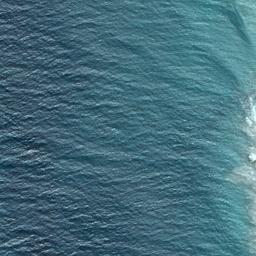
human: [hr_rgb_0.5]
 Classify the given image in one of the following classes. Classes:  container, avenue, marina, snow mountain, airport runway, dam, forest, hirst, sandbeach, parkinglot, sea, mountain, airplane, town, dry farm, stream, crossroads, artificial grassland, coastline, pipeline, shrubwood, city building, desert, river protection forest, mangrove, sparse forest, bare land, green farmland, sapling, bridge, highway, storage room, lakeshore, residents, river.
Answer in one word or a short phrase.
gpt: sea